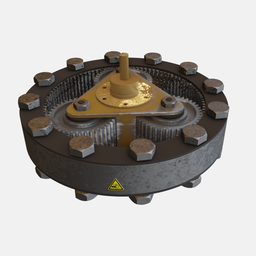
Label: mechanical